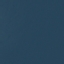
Land use / land cover: SeaLake